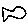
Label: fish